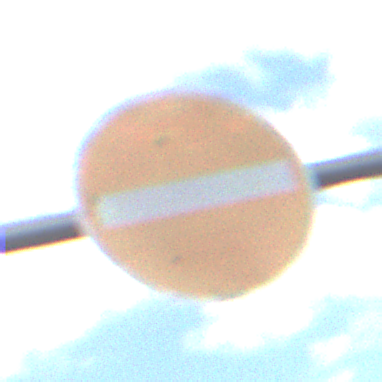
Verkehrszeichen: VerbotDerEinfahrt
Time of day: Midday
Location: Outdoor (Nature)
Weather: PartlyCloudy
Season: NotSpecified
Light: Natural